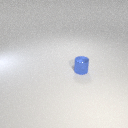
small blue metal cylinder